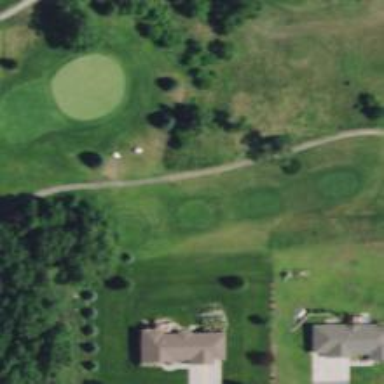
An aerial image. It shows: Golf tee.